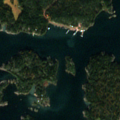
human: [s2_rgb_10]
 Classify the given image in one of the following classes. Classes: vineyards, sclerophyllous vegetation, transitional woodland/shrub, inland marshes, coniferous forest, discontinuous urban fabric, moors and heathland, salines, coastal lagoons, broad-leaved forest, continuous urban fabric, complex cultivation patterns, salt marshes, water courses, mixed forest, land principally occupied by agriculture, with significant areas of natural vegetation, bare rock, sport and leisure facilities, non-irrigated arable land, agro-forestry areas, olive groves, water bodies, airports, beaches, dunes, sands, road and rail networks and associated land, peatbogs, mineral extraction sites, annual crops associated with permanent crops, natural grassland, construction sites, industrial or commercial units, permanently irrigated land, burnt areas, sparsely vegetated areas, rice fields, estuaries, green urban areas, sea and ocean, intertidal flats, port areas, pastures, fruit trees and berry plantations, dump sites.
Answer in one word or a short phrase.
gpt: coniferous forest, mixed forest, transitional woodland/shrub, sea and ocean